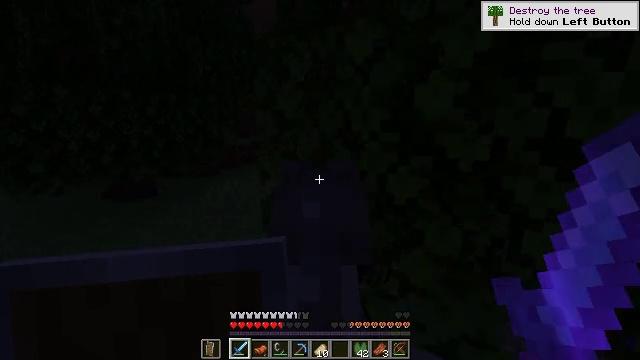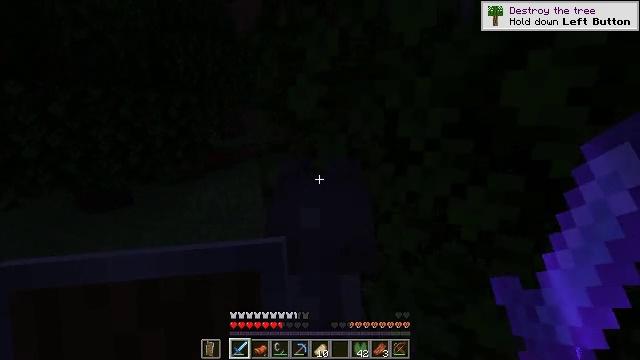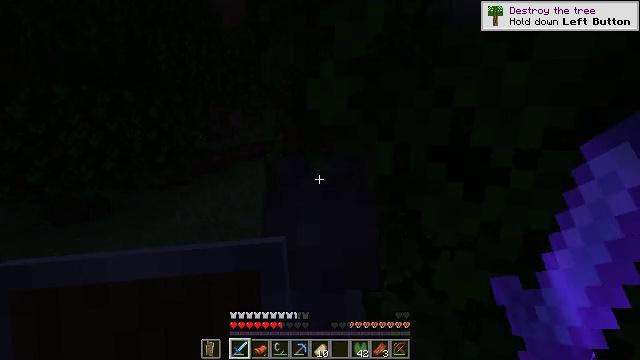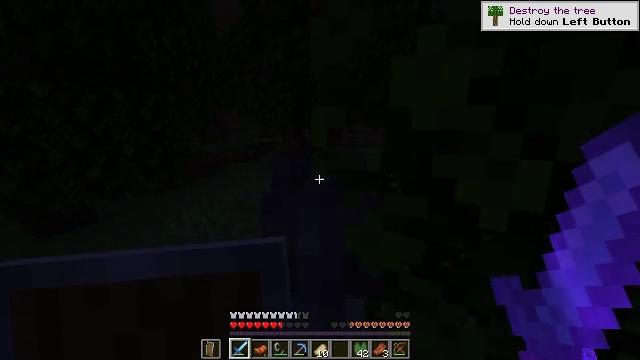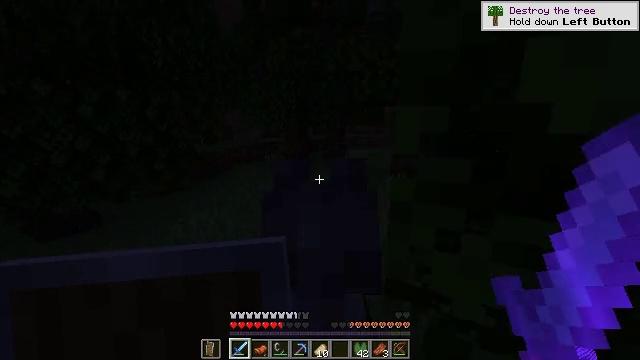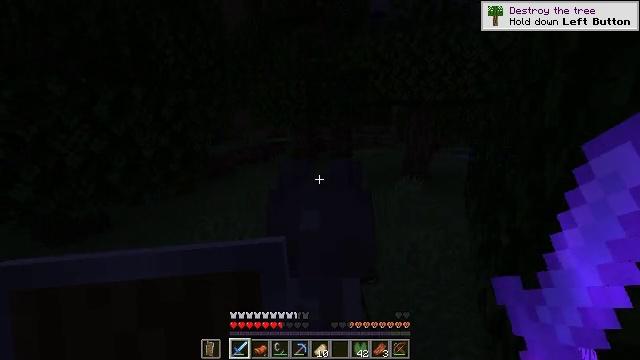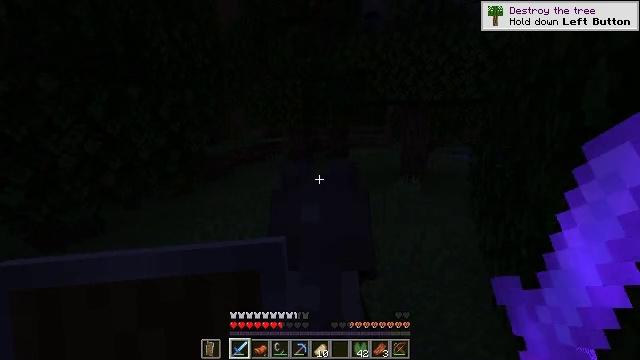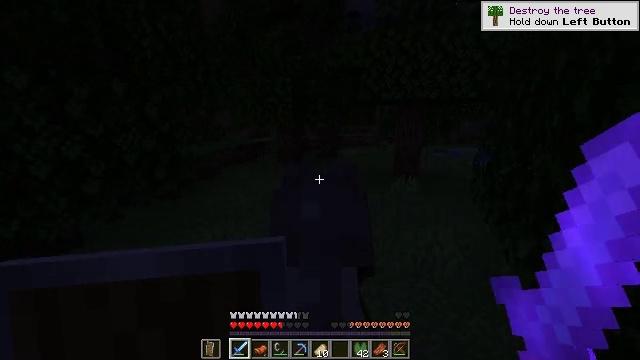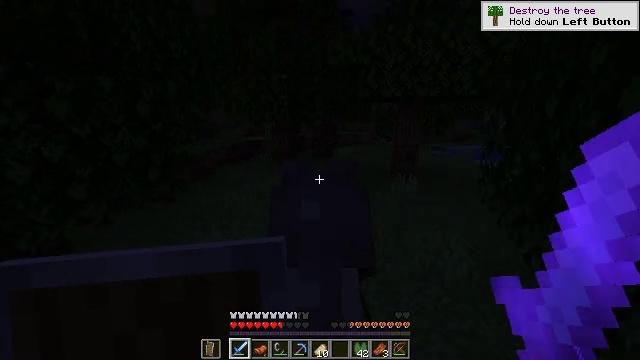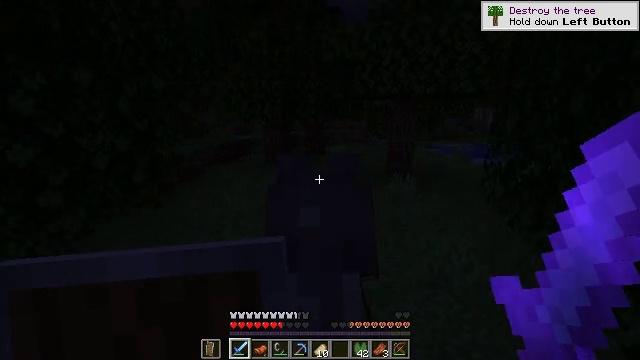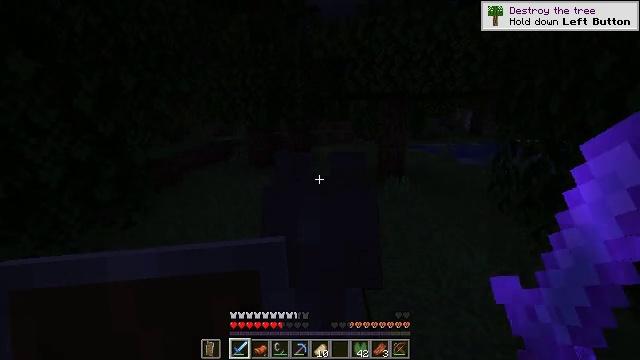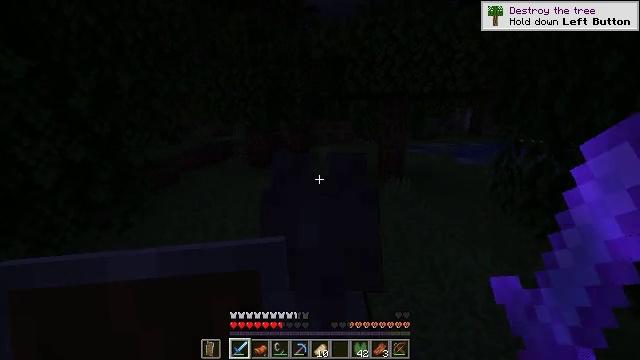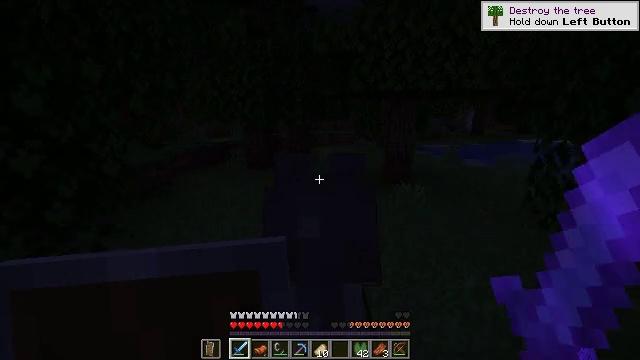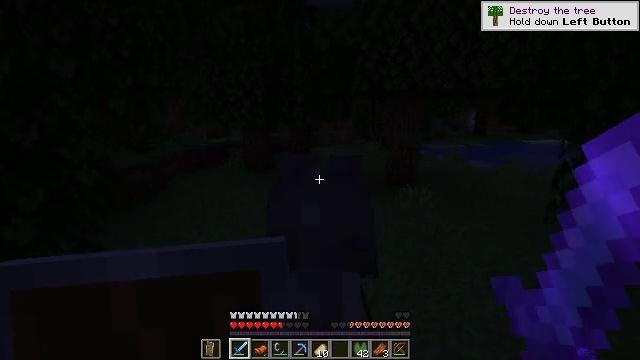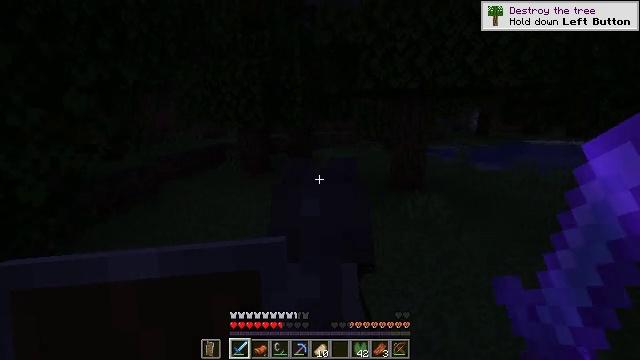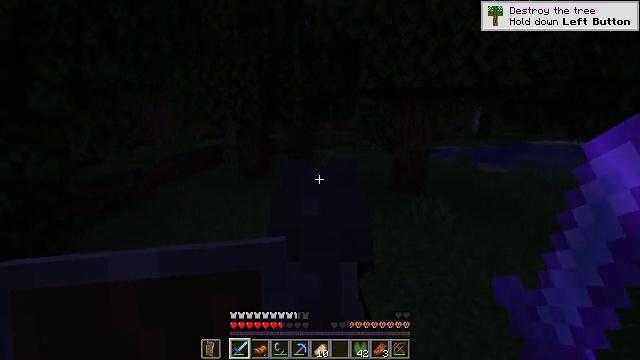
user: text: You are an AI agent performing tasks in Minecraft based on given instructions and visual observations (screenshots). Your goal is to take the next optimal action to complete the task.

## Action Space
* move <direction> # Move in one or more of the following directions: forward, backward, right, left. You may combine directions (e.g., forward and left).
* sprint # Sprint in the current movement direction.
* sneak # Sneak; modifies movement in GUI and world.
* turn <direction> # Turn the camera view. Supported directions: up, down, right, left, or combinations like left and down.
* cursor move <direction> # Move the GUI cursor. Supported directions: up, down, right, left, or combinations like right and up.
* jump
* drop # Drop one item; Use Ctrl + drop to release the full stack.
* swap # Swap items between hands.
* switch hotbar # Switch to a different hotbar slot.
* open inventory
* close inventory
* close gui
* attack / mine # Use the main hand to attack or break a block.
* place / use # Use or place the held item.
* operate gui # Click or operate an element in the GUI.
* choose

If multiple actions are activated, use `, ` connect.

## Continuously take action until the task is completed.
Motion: motion action
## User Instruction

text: Remove birch leaves from trees.
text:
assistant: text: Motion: move forward and move left, turn right
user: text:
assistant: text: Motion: move forward and move left, turn right
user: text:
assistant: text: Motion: move forward and move left
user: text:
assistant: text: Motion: move forward and move left
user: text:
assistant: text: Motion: move forward and move left
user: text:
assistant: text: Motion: move forward and move left, turn right
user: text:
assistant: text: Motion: move forward and move left, turn right
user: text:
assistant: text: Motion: move forward and move left, turn right
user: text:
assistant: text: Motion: move forward and move left, turn right
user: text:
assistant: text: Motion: move forward, turn right
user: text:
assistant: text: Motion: move forward
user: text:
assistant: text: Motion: move forward
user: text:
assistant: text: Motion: move forward
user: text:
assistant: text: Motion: move forward
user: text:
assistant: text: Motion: move forward
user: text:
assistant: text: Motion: move forward
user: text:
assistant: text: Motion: move forward, turn right
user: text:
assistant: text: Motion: move forward, turn right
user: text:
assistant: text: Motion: move forward
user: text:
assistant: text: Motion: move forward
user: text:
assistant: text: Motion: move forward
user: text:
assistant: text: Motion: move forward
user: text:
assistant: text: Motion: move forward
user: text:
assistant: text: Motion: move forward
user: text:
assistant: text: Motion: move forward
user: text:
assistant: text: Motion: move forward
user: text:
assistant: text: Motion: move forward
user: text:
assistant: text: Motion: move forward
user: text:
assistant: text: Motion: move forward
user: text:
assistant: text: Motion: move forward